Question: I have a suspicion why this error happens when I am trying to push my stub rails app to github.

Does it mean that I can't use Cyrillic account names to work with git?
By the way, in Linux Ubuntu I pushed my code successfully.
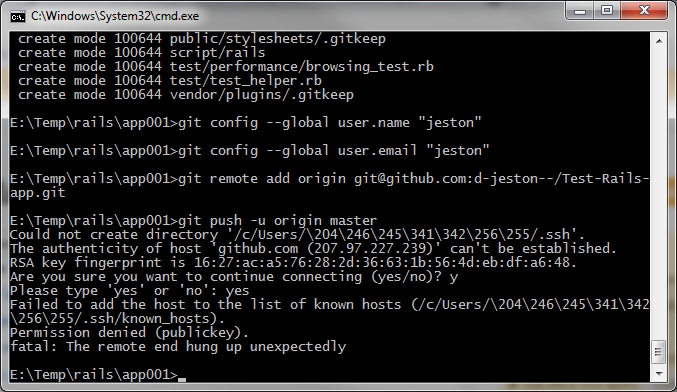
Answer: > Failed to add the host to the list of known hostsPermission denied (publickey)
And the weird '%HOMEPATH%'
Sounds like either you don't have your ssh keys set correctly or git is looking for ssh keys at the wrong place. <URL> may help you configure Git to find your ssh keys.
If you still have trouble <URL> may help you respectively configure your ssh keys and troubleshot the publickey issue.